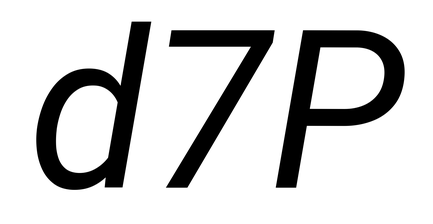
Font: Roboto-Italic_Italic